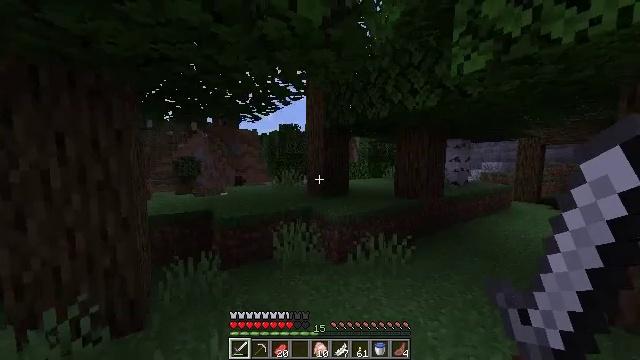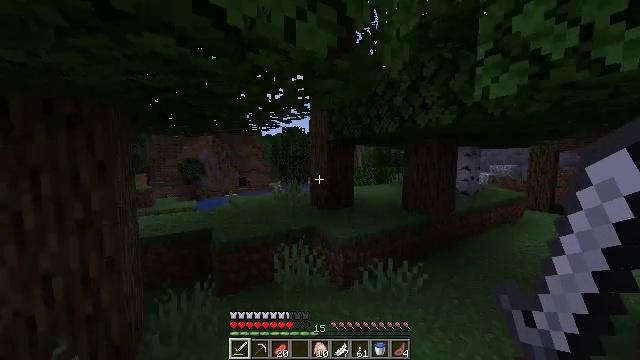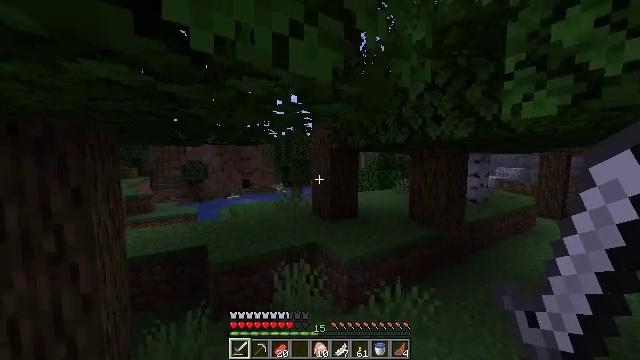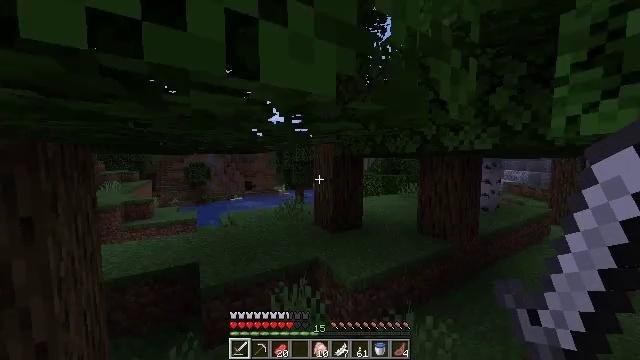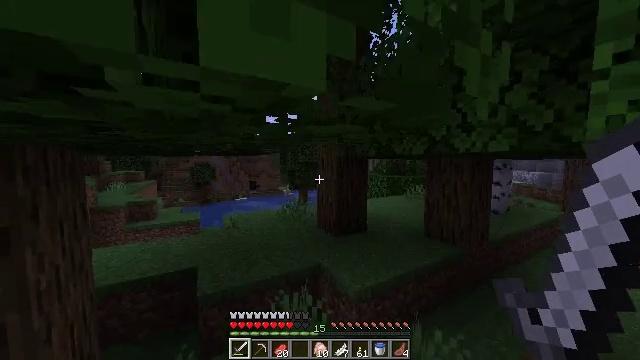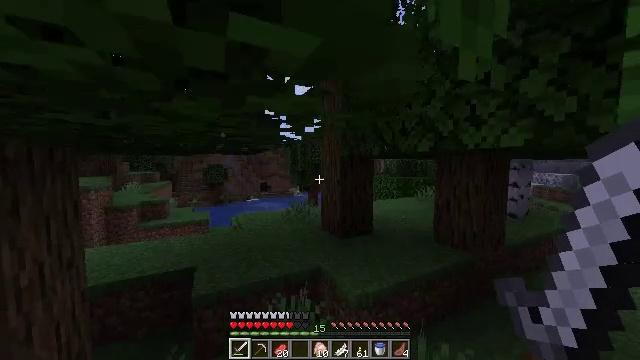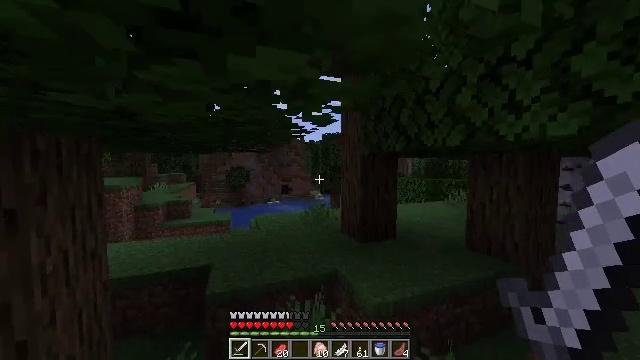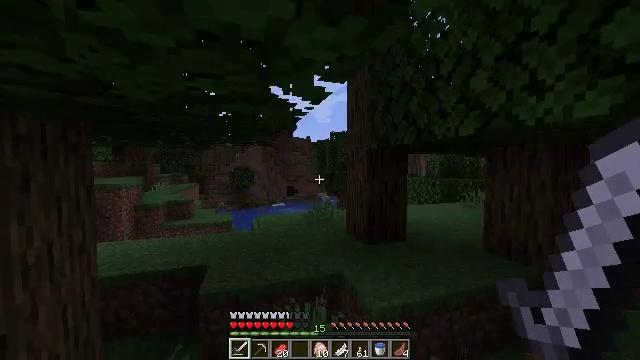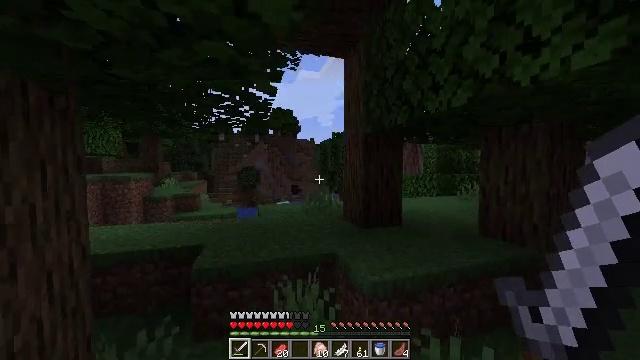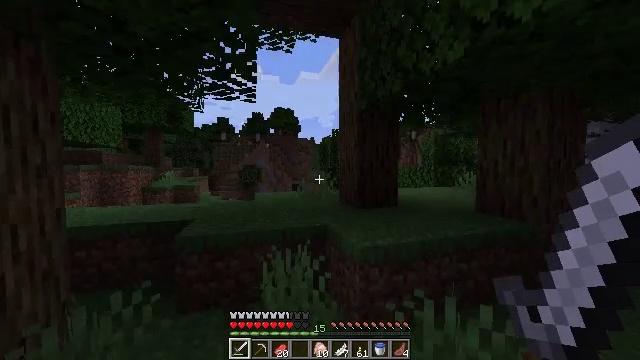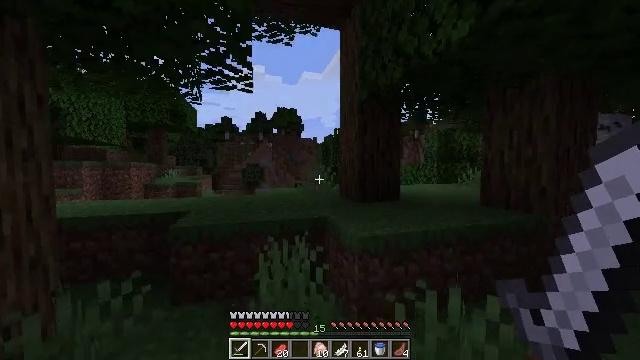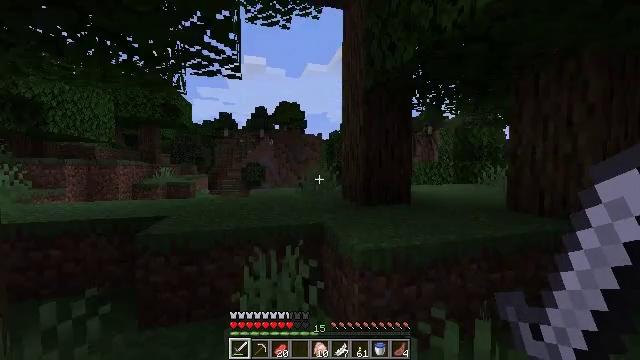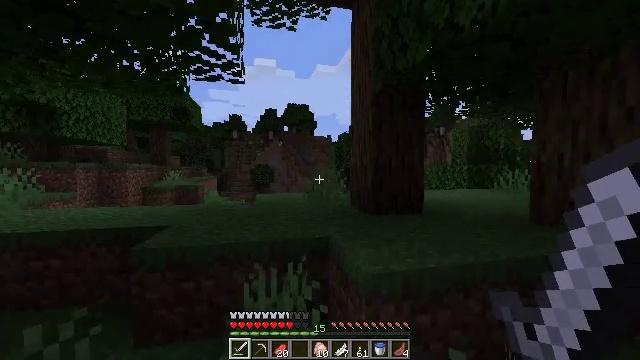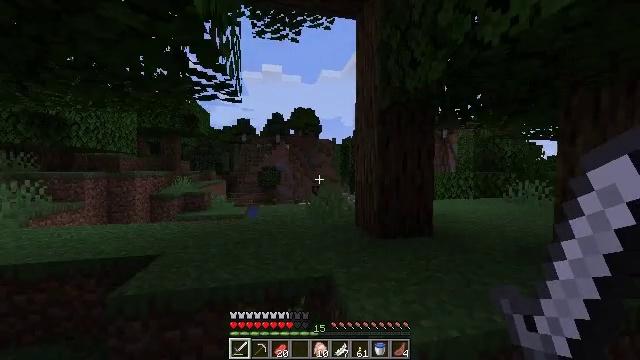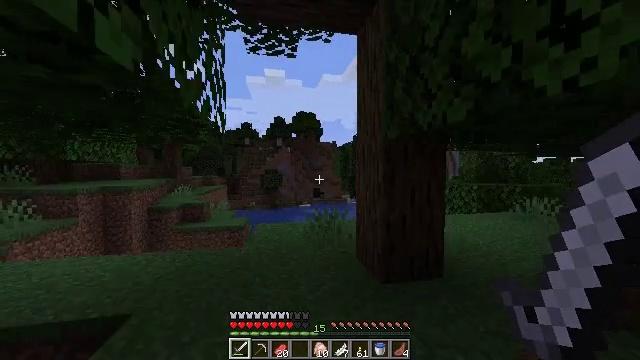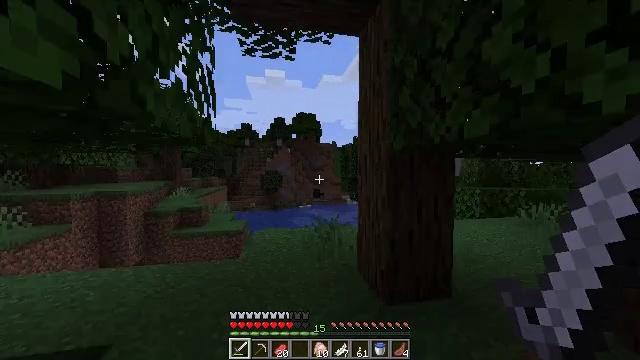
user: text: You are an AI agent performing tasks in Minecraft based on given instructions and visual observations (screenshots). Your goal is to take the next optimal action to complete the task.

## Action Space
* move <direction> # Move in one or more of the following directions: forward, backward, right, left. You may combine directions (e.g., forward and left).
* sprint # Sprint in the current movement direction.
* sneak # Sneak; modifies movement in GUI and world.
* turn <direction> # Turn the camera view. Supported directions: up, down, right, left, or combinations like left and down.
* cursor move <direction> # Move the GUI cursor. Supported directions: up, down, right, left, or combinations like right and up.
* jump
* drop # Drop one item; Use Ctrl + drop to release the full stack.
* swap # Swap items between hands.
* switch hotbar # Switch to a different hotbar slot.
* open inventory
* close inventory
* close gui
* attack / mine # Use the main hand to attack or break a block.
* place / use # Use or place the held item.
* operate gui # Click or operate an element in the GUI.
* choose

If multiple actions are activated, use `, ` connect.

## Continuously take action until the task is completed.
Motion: motion action
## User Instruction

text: Dig up the grass block for dirt.
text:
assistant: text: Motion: move forward, sprint, turn left, jump
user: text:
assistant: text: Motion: move forward, sprint, jump
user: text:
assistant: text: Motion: move forward, sprint
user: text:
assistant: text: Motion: move forward, sprint, turn left
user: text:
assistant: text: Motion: move forward, sprint, turn left
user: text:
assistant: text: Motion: move forward, sprint, turn left
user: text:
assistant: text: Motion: move forward, sprint, turn left
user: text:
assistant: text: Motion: move forward, sprint
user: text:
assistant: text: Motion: move forward, sprint
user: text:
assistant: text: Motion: move forward, sprint
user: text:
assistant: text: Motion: move forward, sprint, turn left
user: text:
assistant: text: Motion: move forward, sprint, turn left, jump
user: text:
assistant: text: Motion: move forward, sprint, turn left, jump
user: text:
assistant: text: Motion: move forward, sprint, jump
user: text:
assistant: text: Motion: move forward and move left, sprint, jump
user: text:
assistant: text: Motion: move forward and move left, sprint, jump
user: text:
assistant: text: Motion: move forward and move left, sprint, jump
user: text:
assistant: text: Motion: move forward and move left, sprint, jump
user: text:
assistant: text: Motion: move forward and move left, sprint
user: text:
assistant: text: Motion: move forward and move left, sprint
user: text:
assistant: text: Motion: move forward and move left, sprint
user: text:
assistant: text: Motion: move forward, sprint
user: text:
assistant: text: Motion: move forward, sprint
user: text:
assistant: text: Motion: move forward, sprint
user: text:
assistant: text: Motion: move forward, sprint, jump
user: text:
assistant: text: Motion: move forward, sprint, jump
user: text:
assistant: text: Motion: move forward, sprint, jump
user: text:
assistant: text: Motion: move forward, sprint, jump
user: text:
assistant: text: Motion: move forward and move right, sprint, jump
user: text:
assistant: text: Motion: move forward and move right, sprint